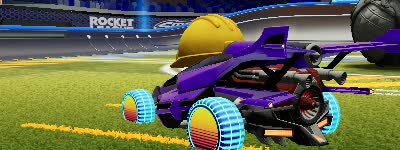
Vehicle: aftershock